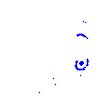
Particle: electron